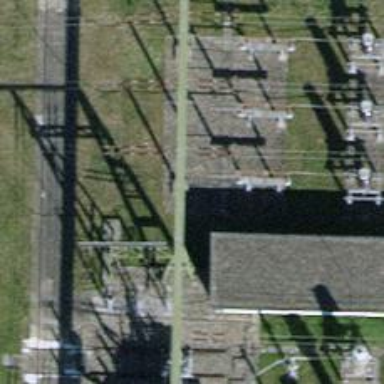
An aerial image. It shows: Power line is depicted.